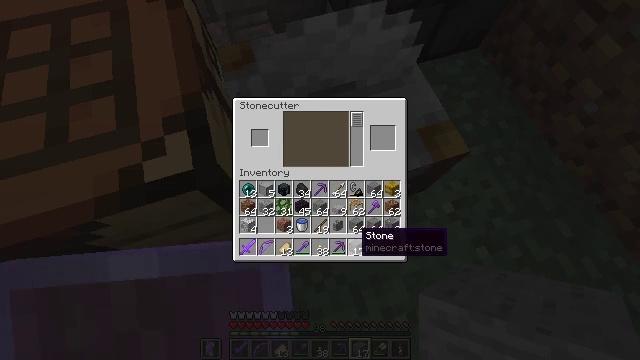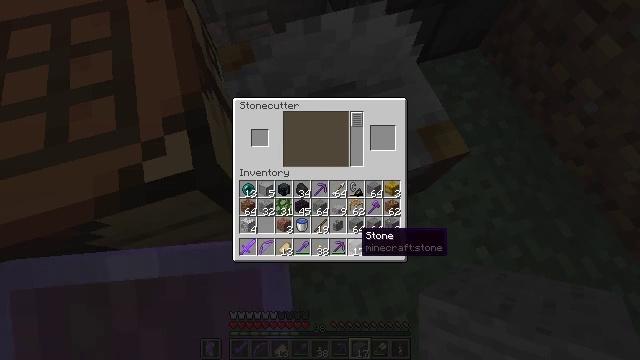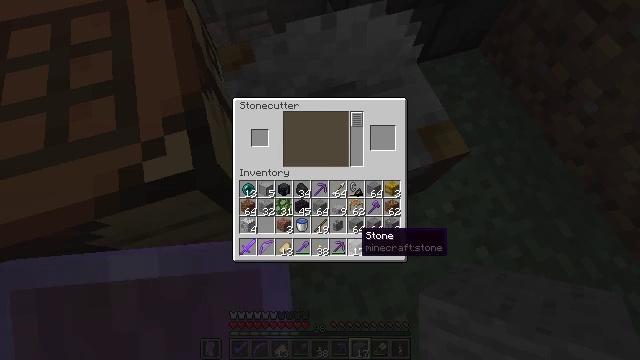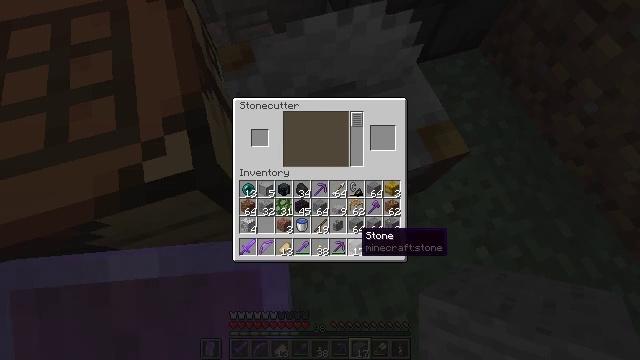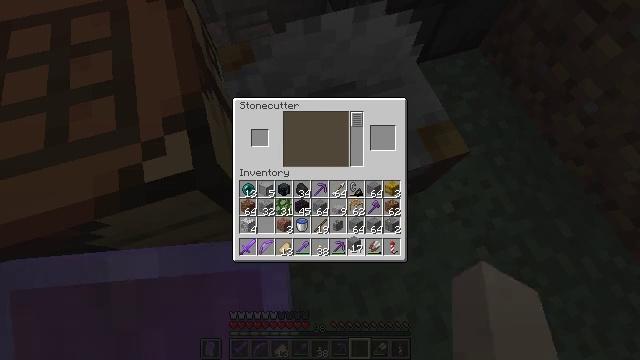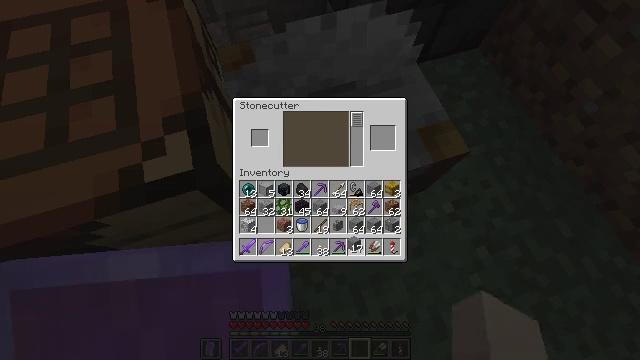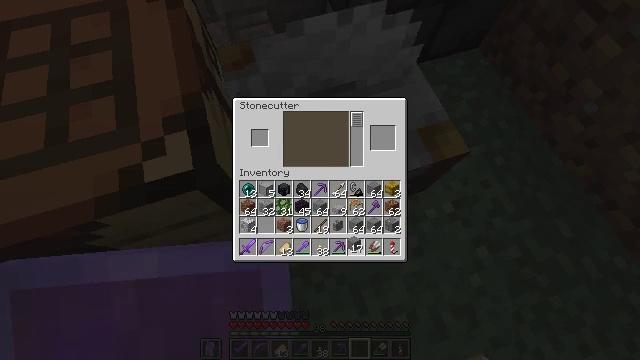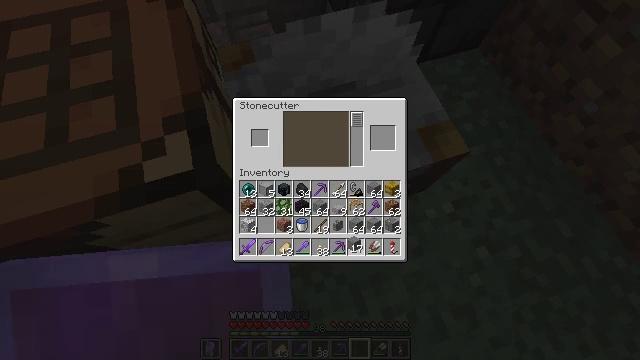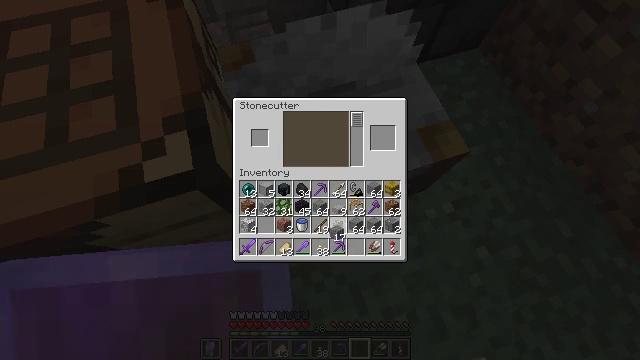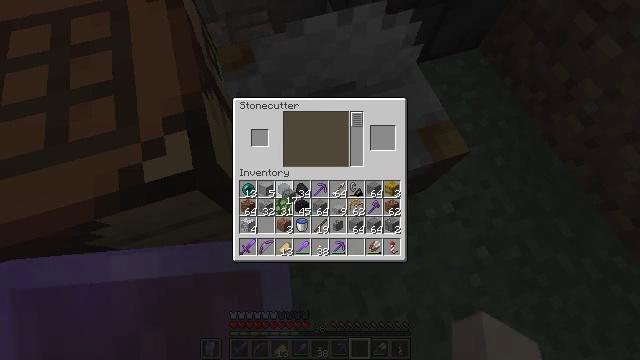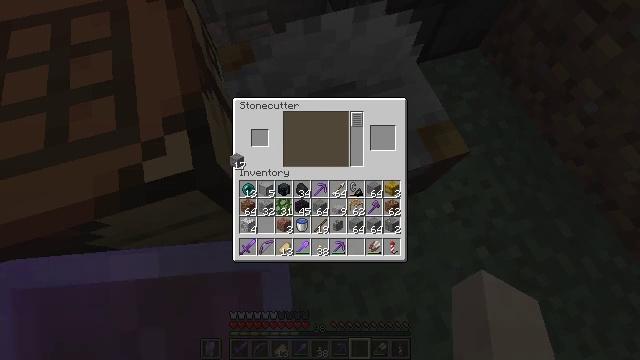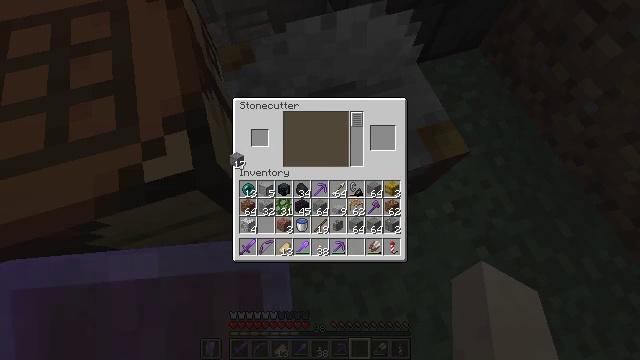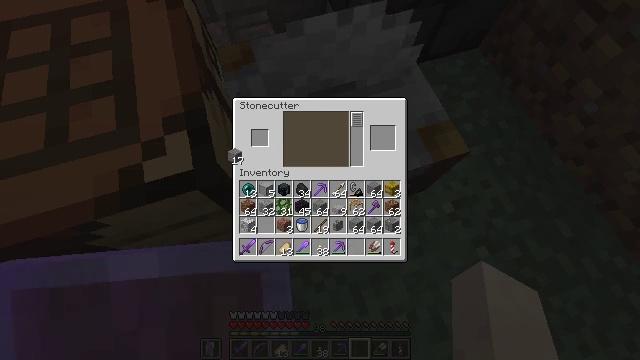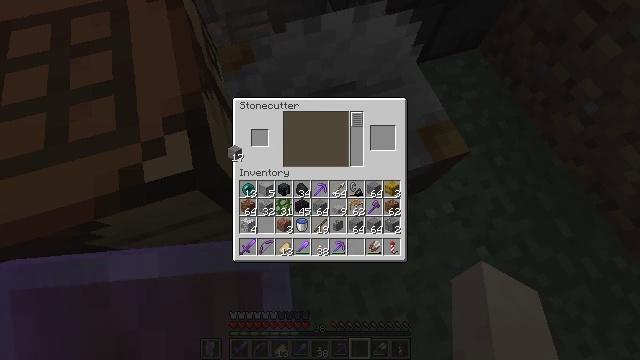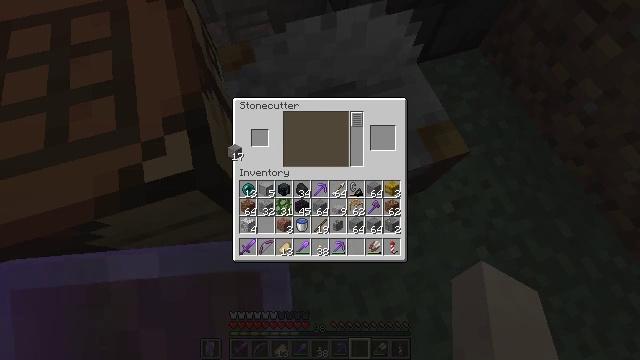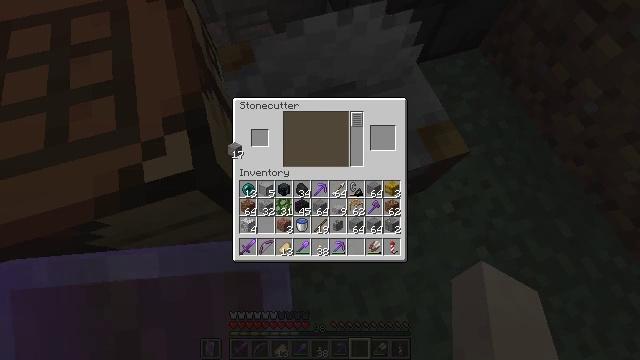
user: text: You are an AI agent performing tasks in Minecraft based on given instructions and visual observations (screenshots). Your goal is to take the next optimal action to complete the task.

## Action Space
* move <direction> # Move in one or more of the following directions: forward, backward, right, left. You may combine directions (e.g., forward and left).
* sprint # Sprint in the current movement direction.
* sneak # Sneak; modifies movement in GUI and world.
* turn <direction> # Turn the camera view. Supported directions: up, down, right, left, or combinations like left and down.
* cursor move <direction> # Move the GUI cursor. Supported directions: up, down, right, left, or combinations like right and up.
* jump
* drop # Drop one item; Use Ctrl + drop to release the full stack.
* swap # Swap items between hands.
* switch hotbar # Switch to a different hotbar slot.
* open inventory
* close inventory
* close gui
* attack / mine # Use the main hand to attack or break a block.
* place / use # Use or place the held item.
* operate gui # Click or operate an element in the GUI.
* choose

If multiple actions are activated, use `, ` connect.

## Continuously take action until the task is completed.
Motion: motion action
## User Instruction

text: Combine four stone blocks to make stone bricks.
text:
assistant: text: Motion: no_op
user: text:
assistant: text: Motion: no_op
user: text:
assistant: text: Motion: no_op
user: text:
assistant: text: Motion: attack / mine
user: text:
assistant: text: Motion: attack / mine
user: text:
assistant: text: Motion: attack / mine
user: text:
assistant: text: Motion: no_op
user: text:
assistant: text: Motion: turn left and up
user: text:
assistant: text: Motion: turn left and up
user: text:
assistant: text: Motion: turn left and up
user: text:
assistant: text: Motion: no_op
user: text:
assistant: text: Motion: no_op
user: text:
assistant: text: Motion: no_op
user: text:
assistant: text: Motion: no_op
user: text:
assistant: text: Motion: no_op
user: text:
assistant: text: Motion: no_op
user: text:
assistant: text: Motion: turn right
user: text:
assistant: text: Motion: no_op
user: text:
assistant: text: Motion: no_op
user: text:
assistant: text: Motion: no_op
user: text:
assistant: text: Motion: turn right
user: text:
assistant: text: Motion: no_op
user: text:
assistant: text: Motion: no_op
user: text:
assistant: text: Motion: no_op
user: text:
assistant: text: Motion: attack / mine
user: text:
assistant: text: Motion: attack / mine
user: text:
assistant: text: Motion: attack / mine
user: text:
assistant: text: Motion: turn right
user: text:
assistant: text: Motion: turn right
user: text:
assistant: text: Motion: turn right